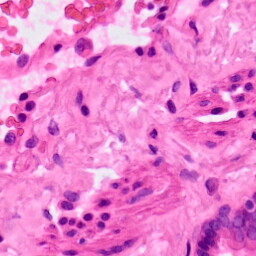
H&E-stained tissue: Lung